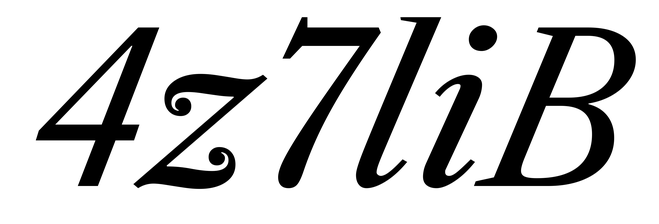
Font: LibreCaslonText-Italic_Italic